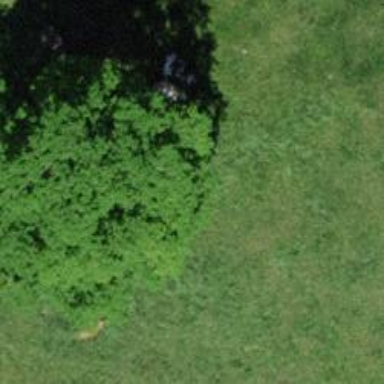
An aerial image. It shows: Broadleaved tree in natural setting.